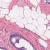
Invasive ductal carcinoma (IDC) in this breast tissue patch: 0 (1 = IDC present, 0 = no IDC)